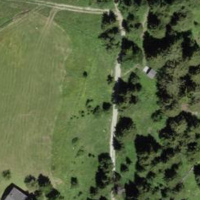
EUNIS habitat code: 43
Species observed at this site:
Bartsia alpina